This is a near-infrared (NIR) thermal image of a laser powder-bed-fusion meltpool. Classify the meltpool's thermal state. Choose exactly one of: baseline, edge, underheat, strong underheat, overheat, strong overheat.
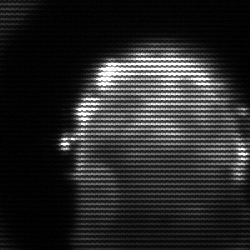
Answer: baseline